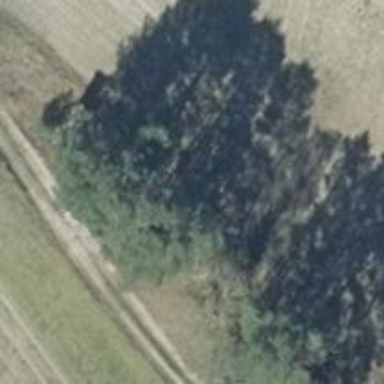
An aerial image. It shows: Row of deciduous broadleaved trees.